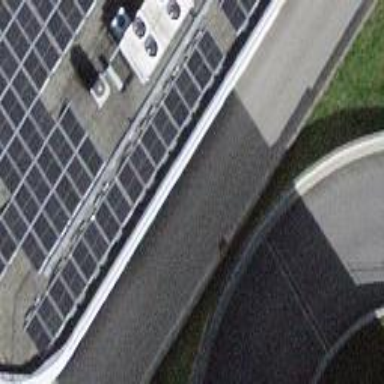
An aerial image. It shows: Solar power generator using photovoltaic panels.